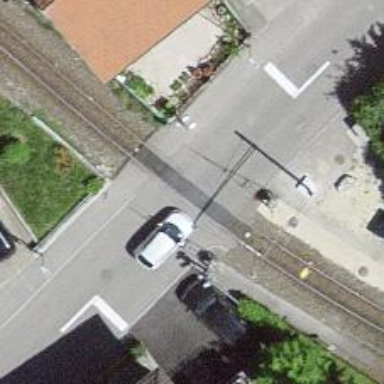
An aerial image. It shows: Railway level crossing.